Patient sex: M
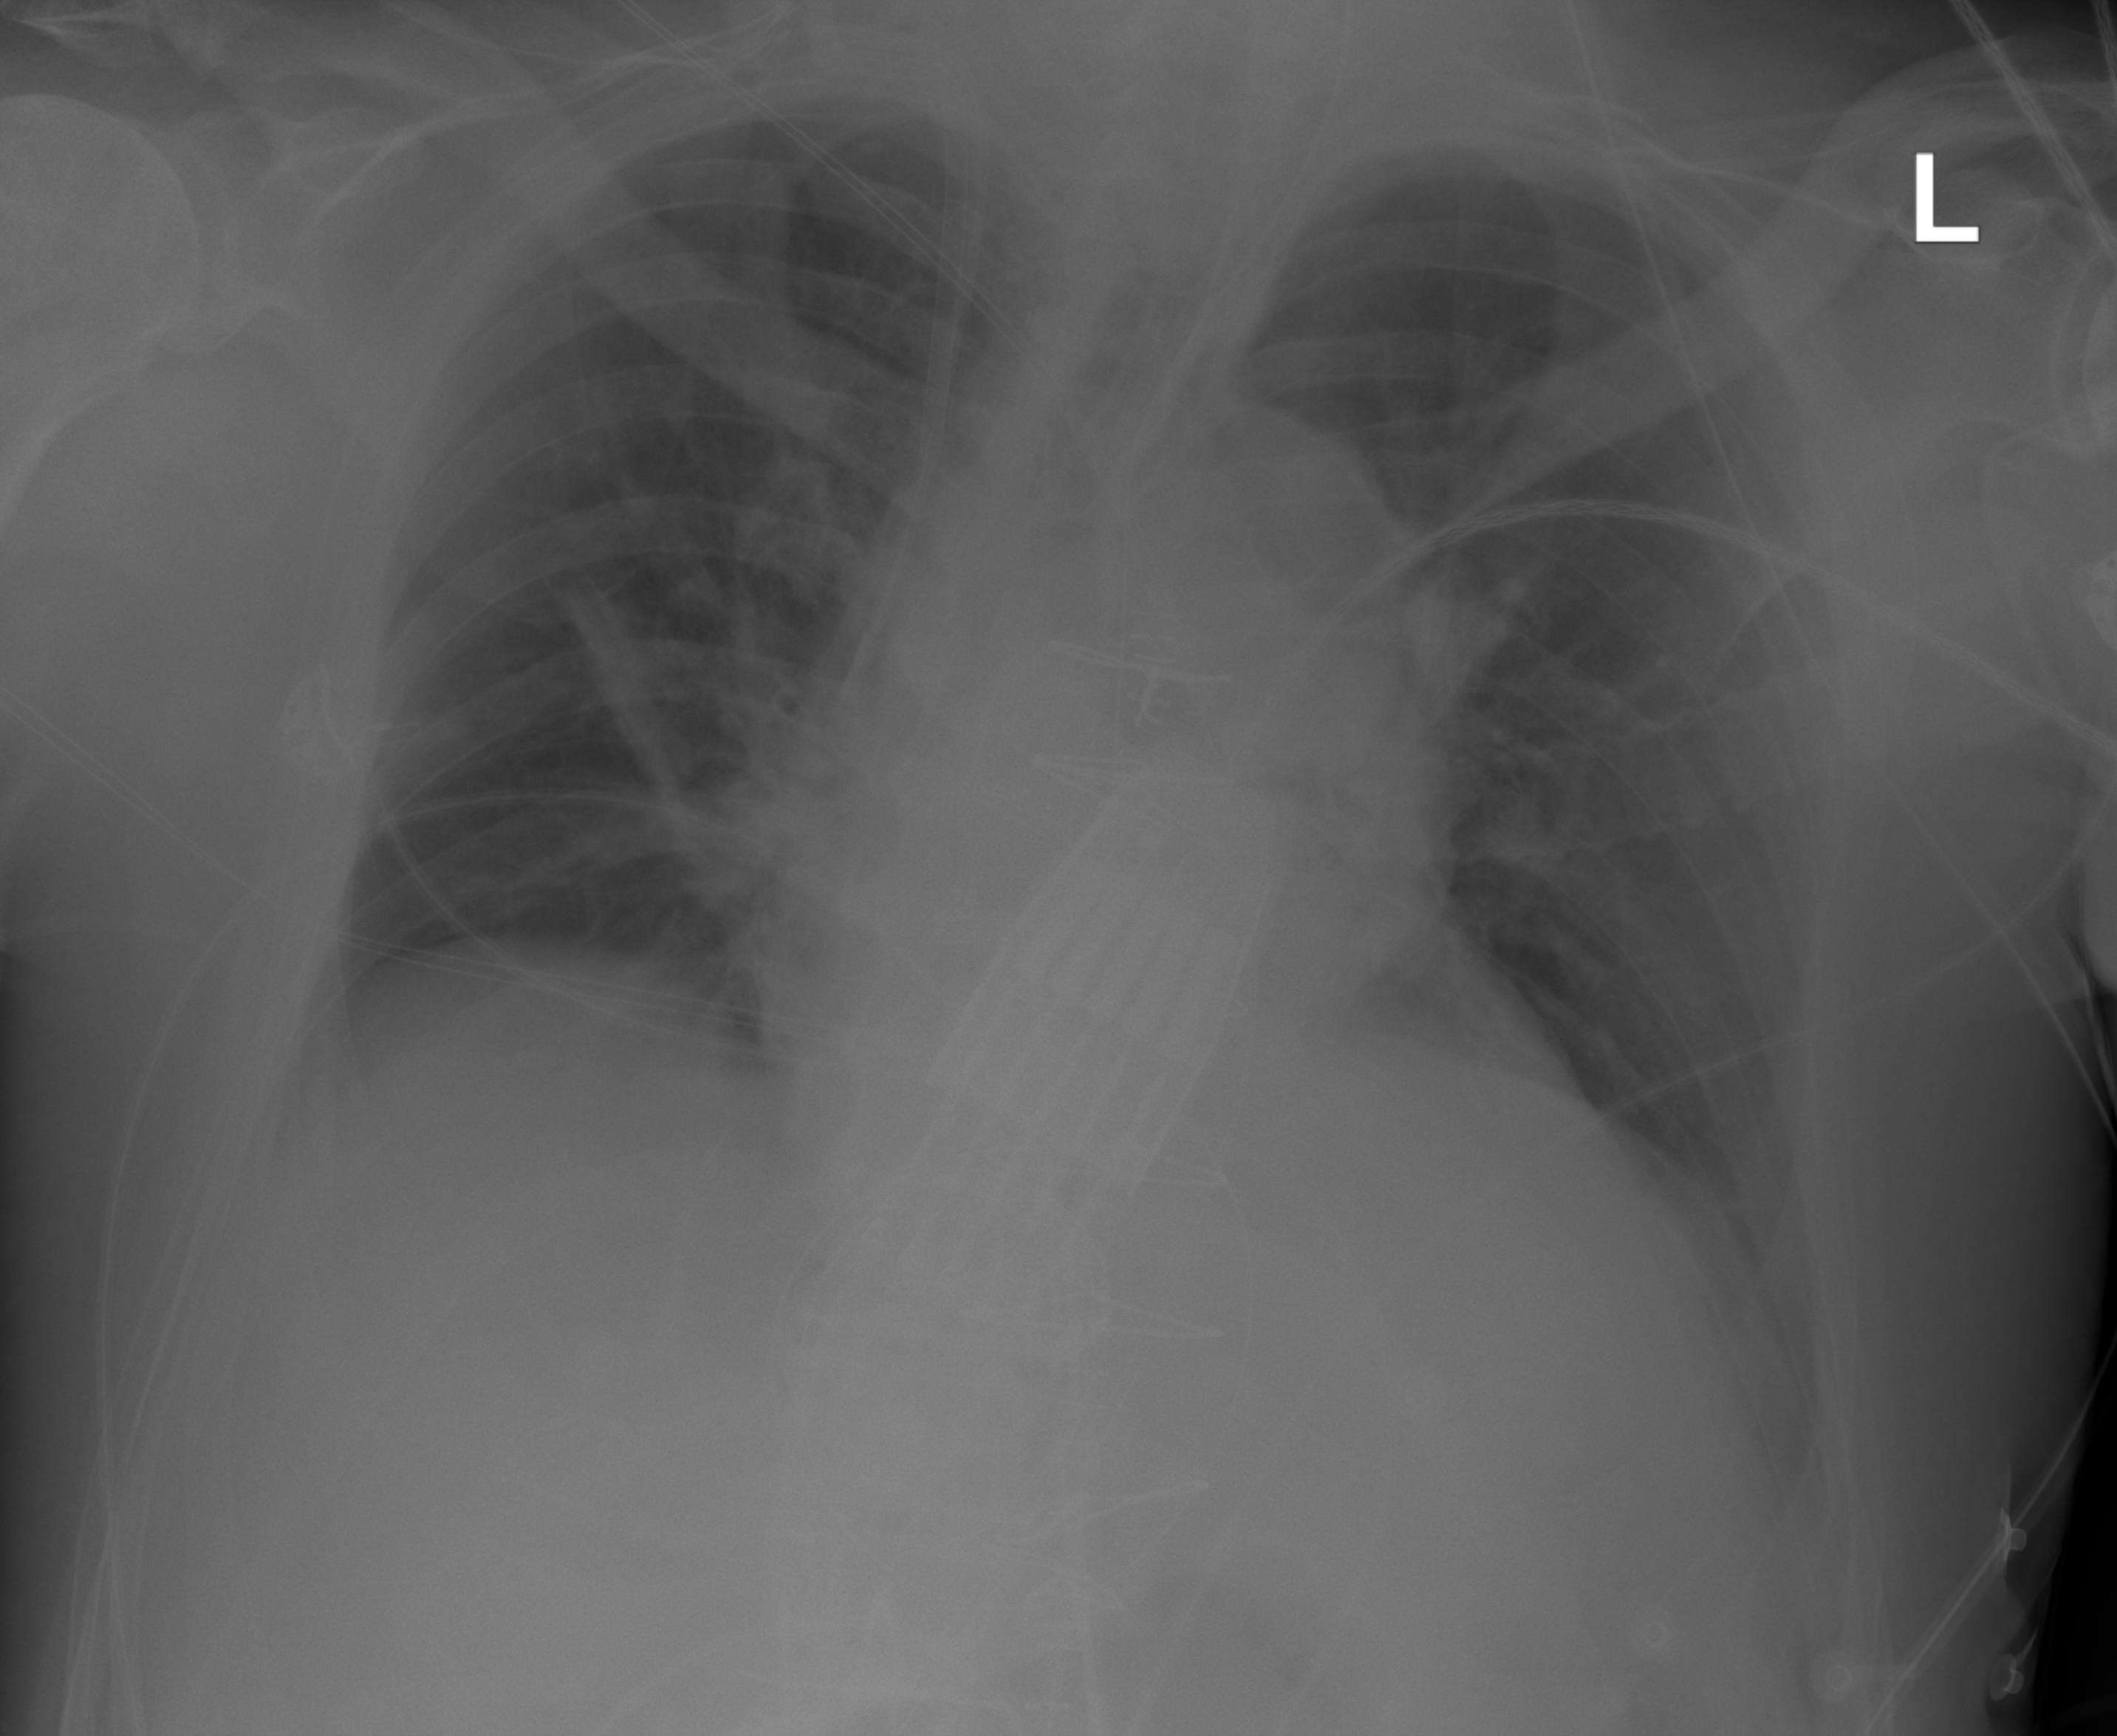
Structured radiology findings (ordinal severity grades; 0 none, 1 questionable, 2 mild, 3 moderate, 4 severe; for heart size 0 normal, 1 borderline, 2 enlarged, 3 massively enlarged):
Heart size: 0
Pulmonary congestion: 0
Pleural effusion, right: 0
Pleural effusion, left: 0
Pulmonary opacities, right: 0
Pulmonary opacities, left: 0
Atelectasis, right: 2
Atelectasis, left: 0